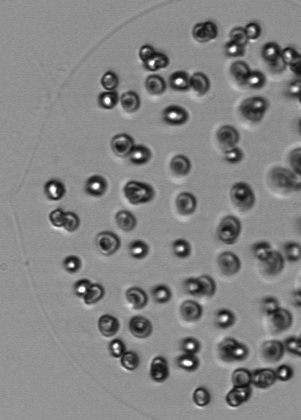
Label: Phaeocystis